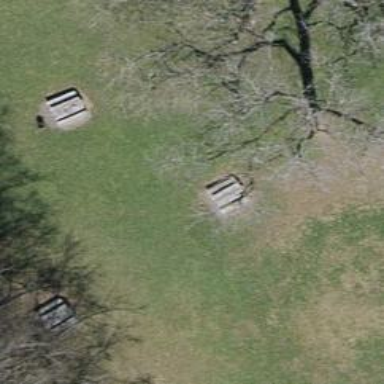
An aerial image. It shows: Picnic table located in leisure land area.